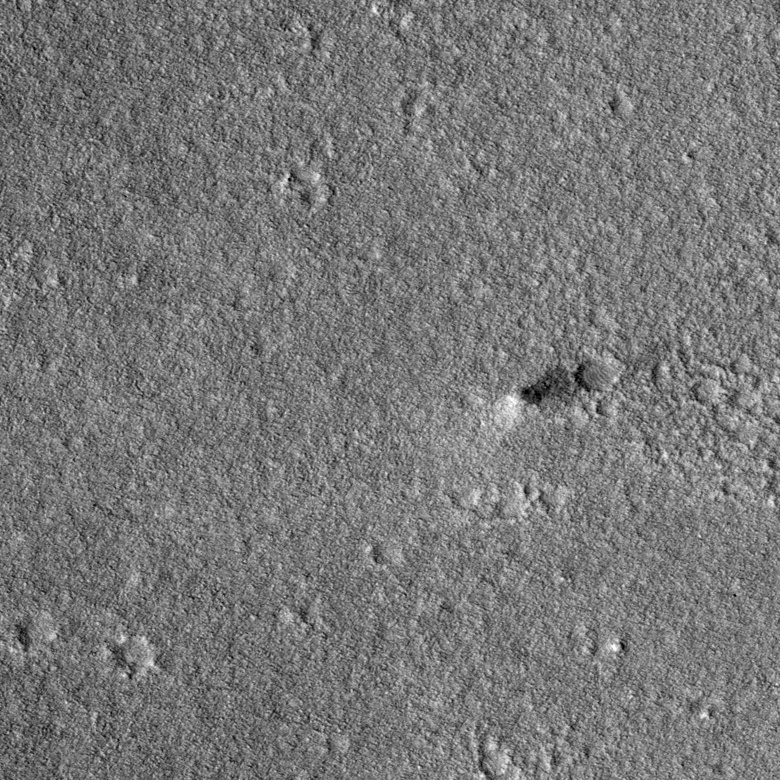
Label: dustdevil